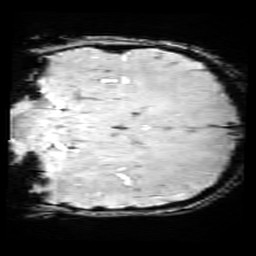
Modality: SWI
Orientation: coronal
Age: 12
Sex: male
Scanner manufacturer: siemens
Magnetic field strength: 3 T
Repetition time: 0.027 s
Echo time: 0.02 s